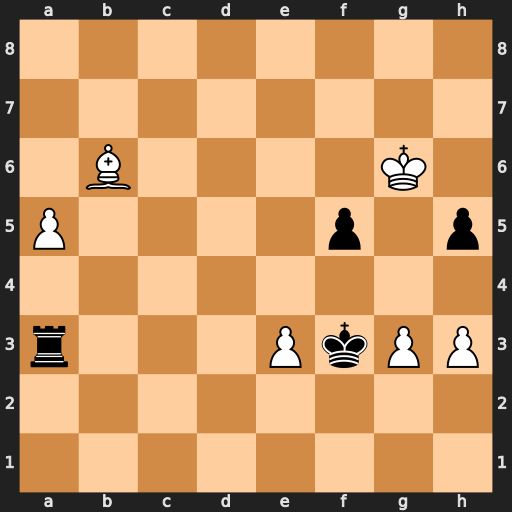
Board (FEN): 8/8/1B4K1/P4p1p/8/r3PkPP/8/8
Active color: w
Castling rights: -
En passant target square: -
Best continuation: Kxf5 Ra4 g4 hxg4 hxg4 Rxg4 a6 Rb4 Bd4